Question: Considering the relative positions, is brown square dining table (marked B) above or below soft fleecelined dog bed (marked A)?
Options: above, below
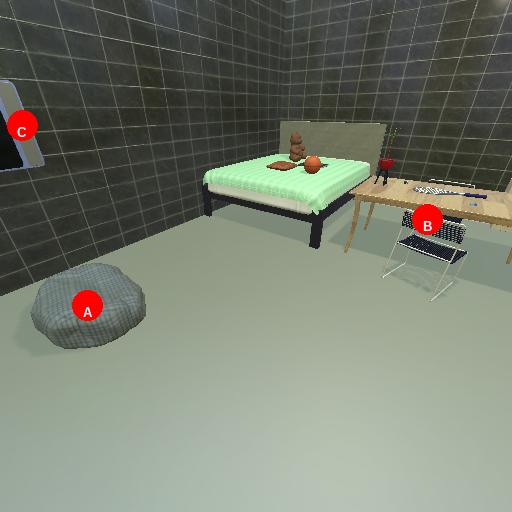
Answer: above